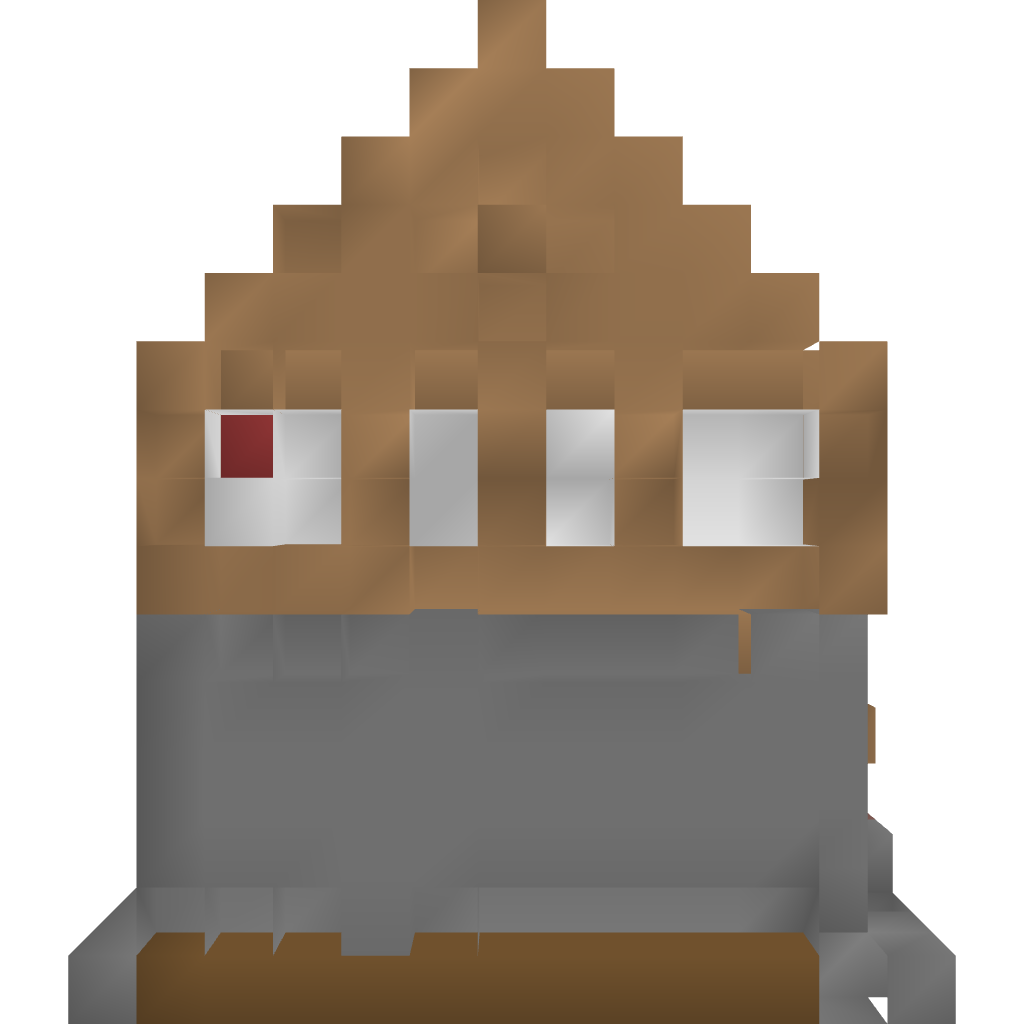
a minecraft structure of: Medieval Style House II good quality a lot of earth